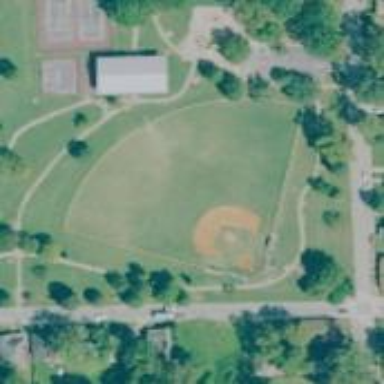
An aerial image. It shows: Baseball pitch for leisure land.